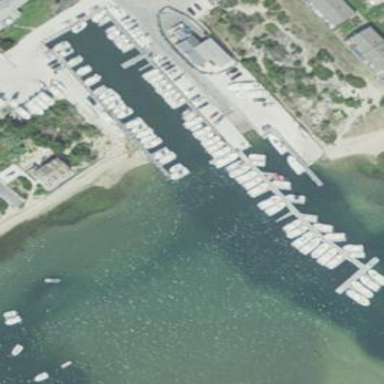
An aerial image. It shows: Marina on leisure land.